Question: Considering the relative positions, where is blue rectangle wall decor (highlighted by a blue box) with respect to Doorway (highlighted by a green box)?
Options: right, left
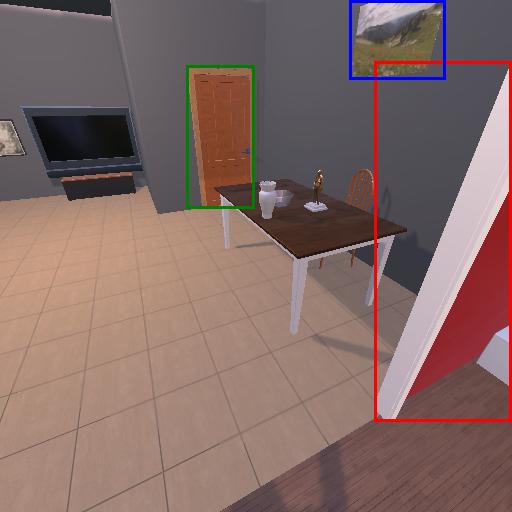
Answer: right